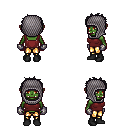
a pixel art fantasy rpg character, female body template, orc, green skin, maroon pirate shirt, gold greaves, raven bedhead hairstyle, chain hood, metal gloves, black shoes, four views (front, back, left, right), 2x2 character sprite sheet, small pixel art, hard edges, no anti-aliasing